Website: home-depot
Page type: review-order
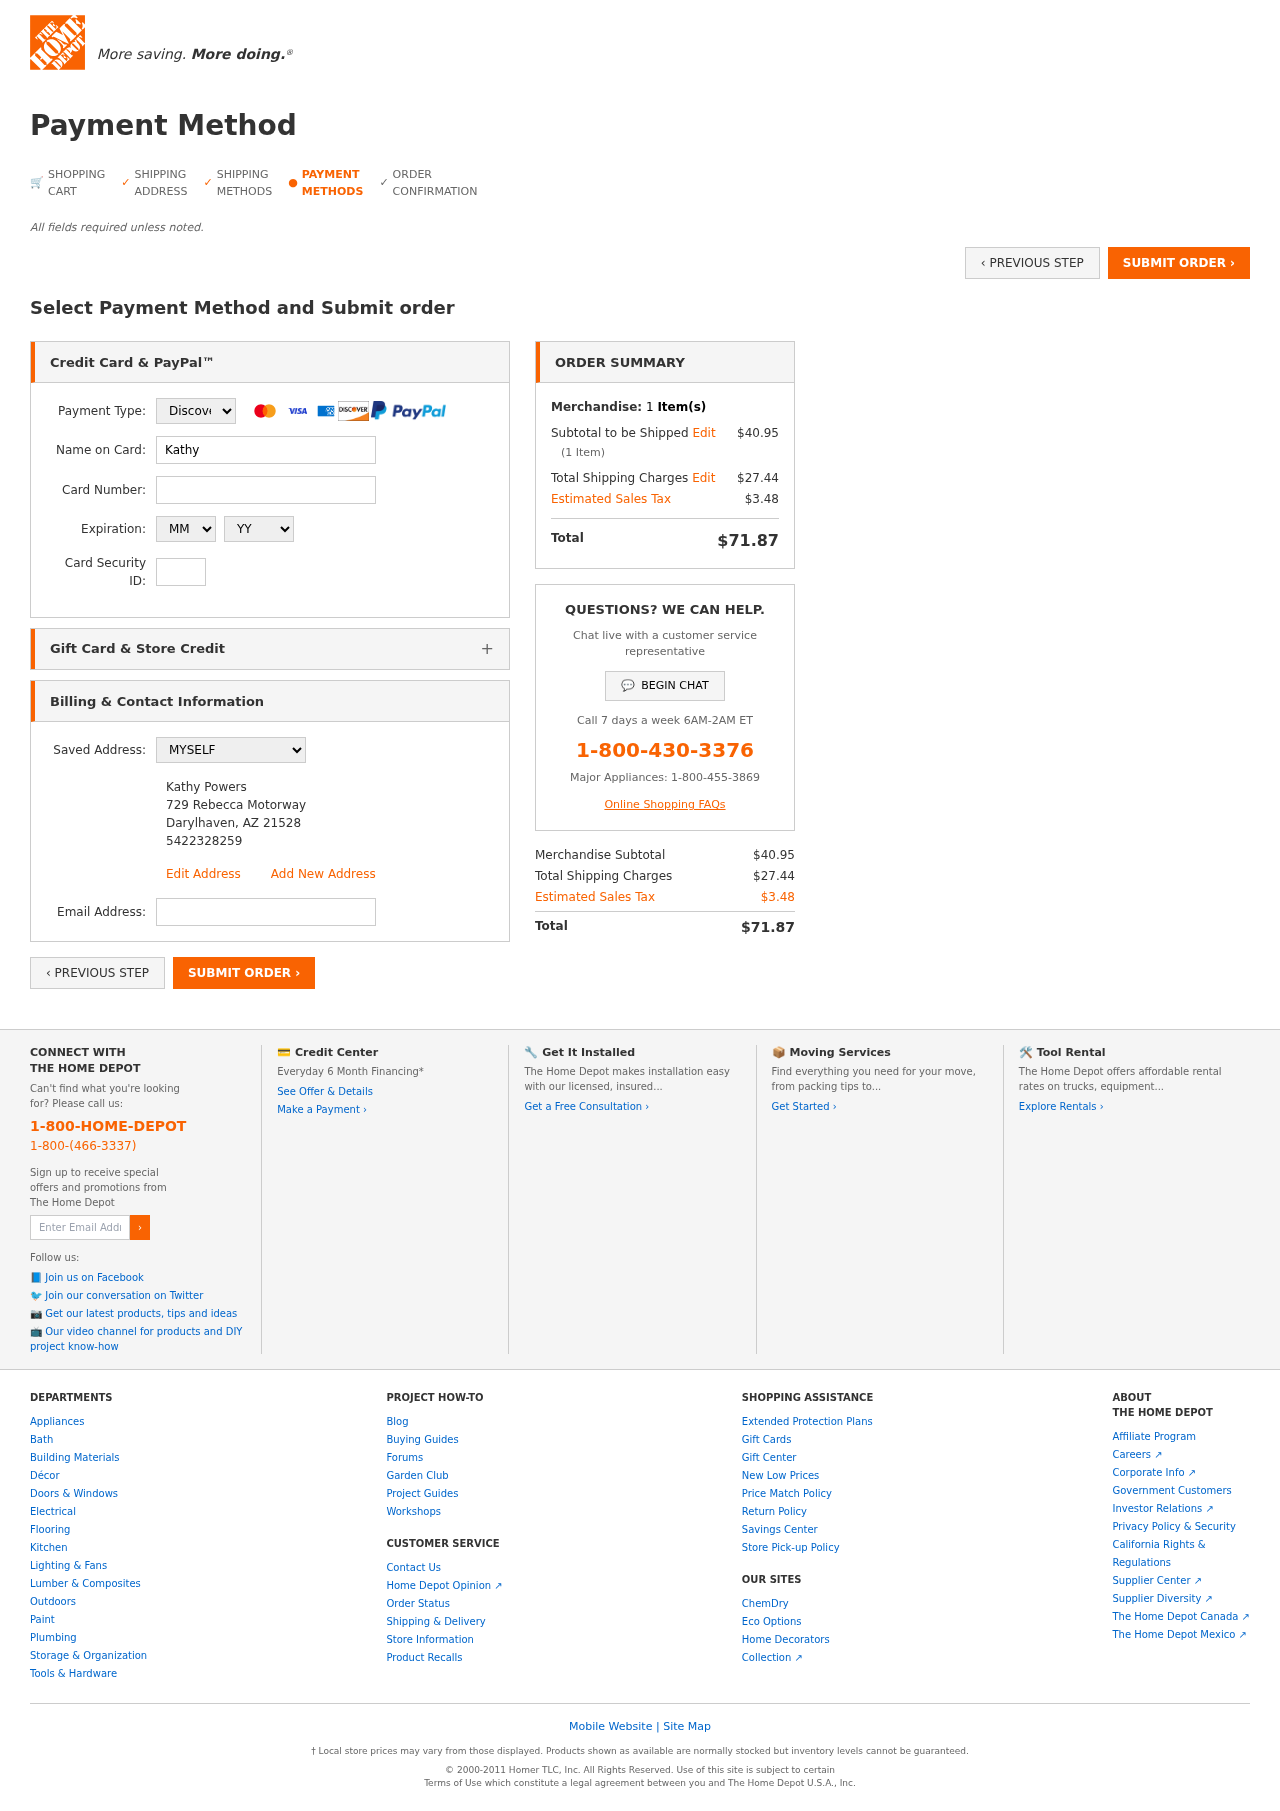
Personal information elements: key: PII_CARD_CVV
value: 308
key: PII_CARD_EXPIRY_MONTH
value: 04
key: PII_CARD_EXPIRY_YEAR
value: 30
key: PII_CARD_NUMBER
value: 6011 7298 7274 6332
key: PII_CARD_TYPE
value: Discover
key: PII_EMAIL
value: kathypowers@gmail.com
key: PII_FULLNAME
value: Kathy Powers
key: PII_FULLNAME2
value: Kathy Powers
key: PII_STREET2
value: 729 Rebecca Motorway
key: PII_CITY2
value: Darylhaven
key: PII_STATE_ABBR2
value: AZ
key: PII_POSTCODE2
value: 21528
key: PII_PHONE2
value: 5422328259
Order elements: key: ORDER_NUM_ITEMS
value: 1
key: ORDER_SUBTOTAL
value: $40.95
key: ORDER_NUM_ITEMS2
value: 1
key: ORDER_SHIPPING_COST
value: $27.44
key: ORDER_TAX
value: $3.48
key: ORDER_TOTAL
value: $71.87
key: ORDER_SUBTOTAL2
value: $40.95
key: ORDER_SHIPPING_COST2
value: $27.44
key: ORDER_TAX2
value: $3.48
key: ORDER_TOTAL2
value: $71.87